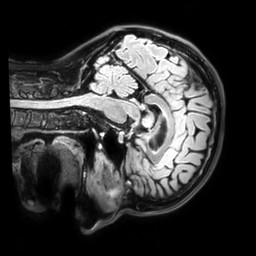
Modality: FLAIR
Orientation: sagittal
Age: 44
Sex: female
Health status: healthy
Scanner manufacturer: philips
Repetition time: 4.8 s
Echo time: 0.2761 s